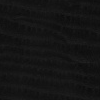
Atmospheric dust classification: not_dusty